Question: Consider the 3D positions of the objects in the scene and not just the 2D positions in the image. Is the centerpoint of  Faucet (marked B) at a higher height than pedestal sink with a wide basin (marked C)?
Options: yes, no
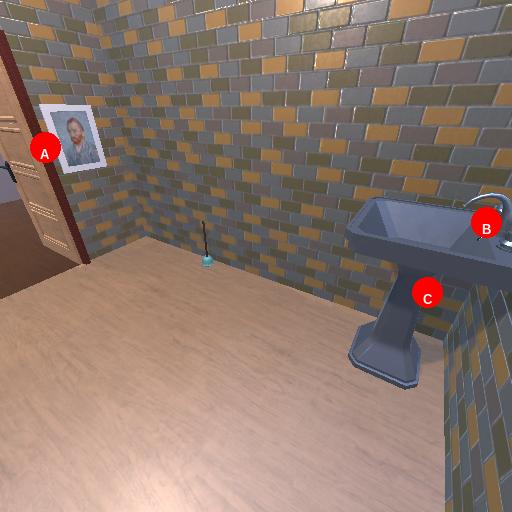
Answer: yes